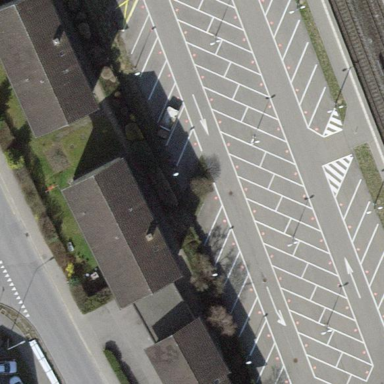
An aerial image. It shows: Parking lot with asphalt surface designed for park and ride for trains.